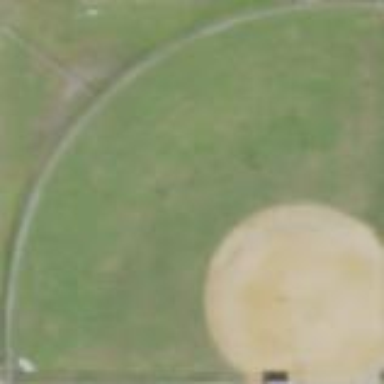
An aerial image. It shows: Baseball pitch for leisure land activities.